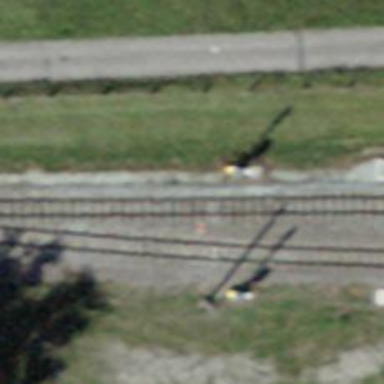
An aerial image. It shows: Railway signal.